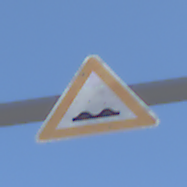
Verkehrszeichen: UnebeneFahrbahn
Umgebung: Outdoor, Nature
Tageszeit: MorningAfternoon
Wetter: Clear
Licht: Natural
Jahreszeit: NotSpecified
Kontrast: HighContrast